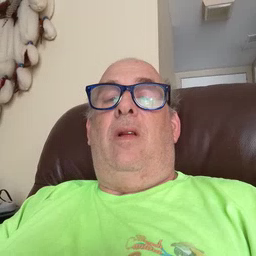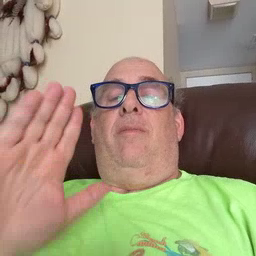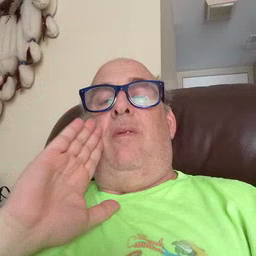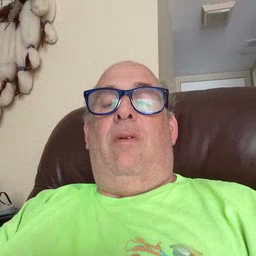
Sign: bed